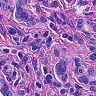
Metastatic tissue present: yes